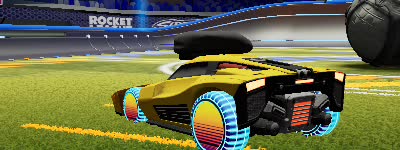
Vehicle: breakout